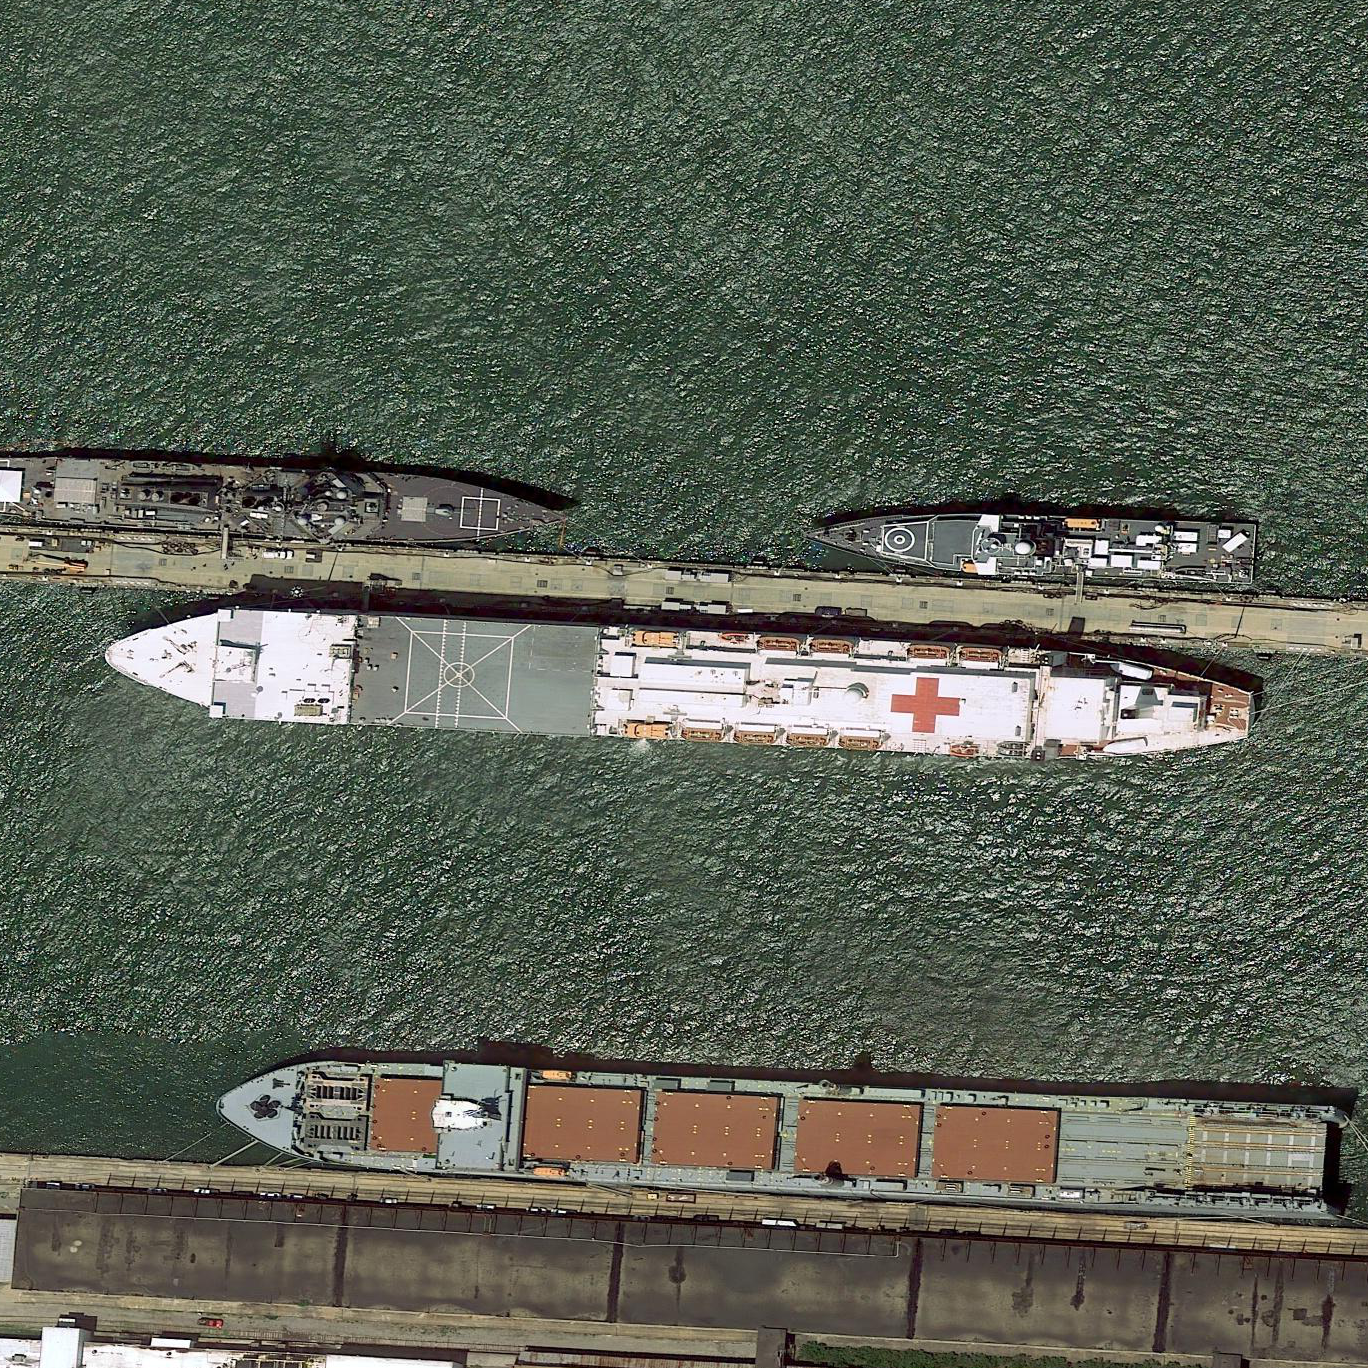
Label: civil